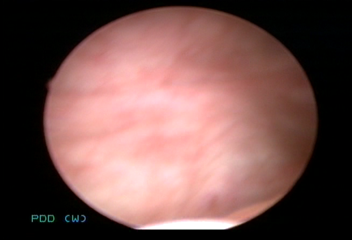
Modality: WLC
Class: Normal mucosa
Bladder cancer association: No